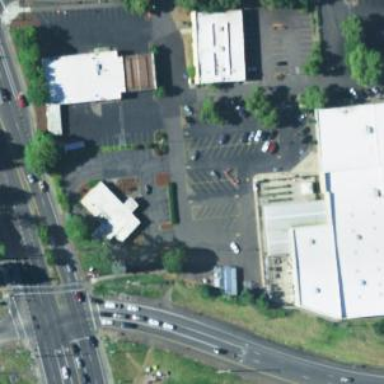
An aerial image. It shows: Parking space is available.